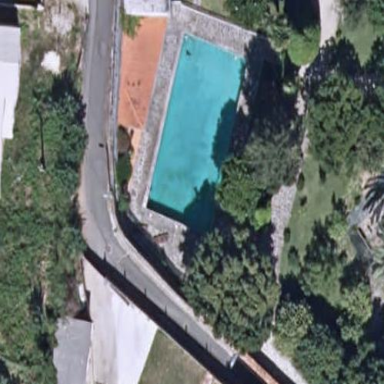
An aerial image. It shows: Swimming pool located in leisure land.